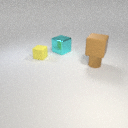
small brown metal cylinder in front of small yellow rubber cube